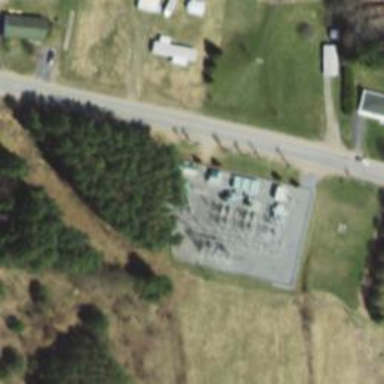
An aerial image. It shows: Power substation.